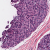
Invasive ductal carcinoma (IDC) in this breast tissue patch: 0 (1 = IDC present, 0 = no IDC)